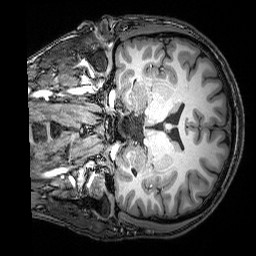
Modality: T1w
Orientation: coronal
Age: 27
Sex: male
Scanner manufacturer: siemens
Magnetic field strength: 3 T
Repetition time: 2.53 s
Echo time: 0.00388 s